Question: I have a lot of Buttons that I've created programatically, each button corresponds to a certain action, and I need to be able to identify and retrieve the user input based on which button was clicked. The UI is as follow:

I have like 70 items like those ones.
I've read
<URL>
and
<URL>
But I do not know what is the correct approach. For example, if the user clicks in the 'Button' , I have to be able to retrieve the value of the 'EditText', and know that this amount of minutes corresponds with .
Would be correct to assign a 'tag' to the 'Button', in order to identify the index on the screen, and then go up in the View hierarchy and retrieve the 'EditText' Value?
This is my code so far:
'''
for (int i = 1; i < types.length; i++) {
// ... more views created
// ......
Button enterBt2 = new Button(this);
// Set layout params and stuff for the button
enterBt2.setTag(i);
enterBt2.setOnClickListener(getOnClickDoSomething(enterBt2));
// ....
}
'''
And the 'OnClickListener':
'''
View.OnClickListener getOnClickDoSomething(final Button button) {
return new View.OnClickListener() {
public void onClick(View v) {
Log.e(TAG, "O " + ExerciseRecord.TYPE.values()[((int) button.getTag())]);
// Obtain the value of the EditText with
LinearLayout ll = (LinearLayout) button.getParent();
ll.getChildAt(0); //The EditText
}
};
}
'''
Would this be the best way to it?
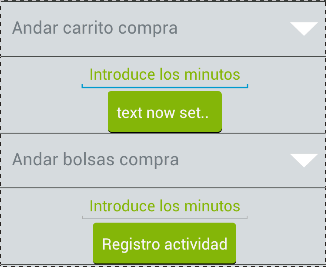
Answer: > Would be correct to assign a tag to the Button, in order to identify
the index on the screen, and then go up in the View hierarchy and
retrieve the EditText Value?
It is an option. Or you could have a class that implements the interface, adding a constructor with takes a String as parameter. Eg.
'''
public class MyOnClickListener implements View.OnClickListener {
final String mValue;
public MyOnClickListener(String value) {
mValue = value;
}
public void onClick(View v) {
Log.e(TAG, "O " + mValue);
// Obtain the value of the EditText with button.getParent()....
}
}
'''